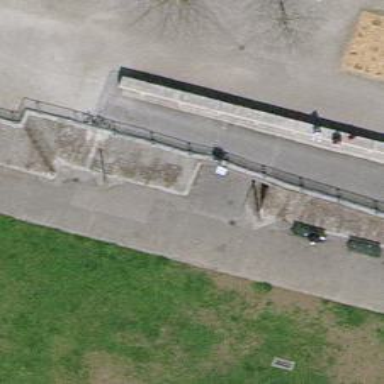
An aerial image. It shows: Parking entrance.